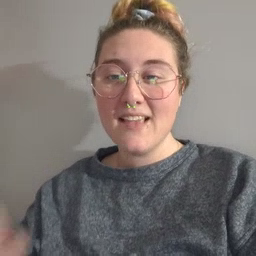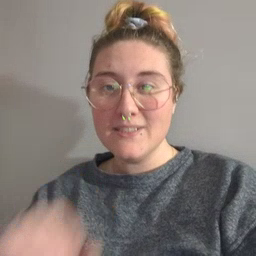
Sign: carrot